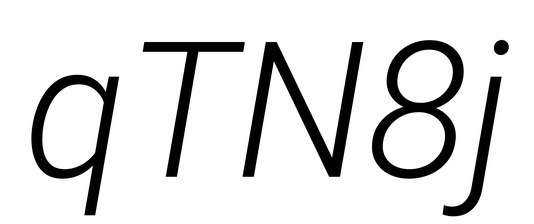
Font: Roboto-Italic_Light_Italic